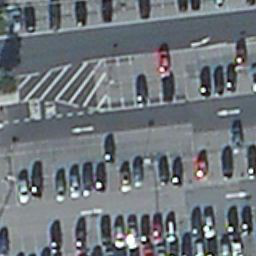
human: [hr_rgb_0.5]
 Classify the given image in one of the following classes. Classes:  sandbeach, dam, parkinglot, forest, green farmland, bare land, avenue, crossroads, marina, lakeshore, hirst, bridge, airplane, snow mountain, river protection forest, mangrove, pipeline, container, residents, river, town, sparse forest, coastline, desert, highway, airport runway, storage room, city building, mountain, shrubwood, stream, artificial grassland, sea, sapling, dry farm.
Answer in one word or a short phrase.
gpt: parkinglot